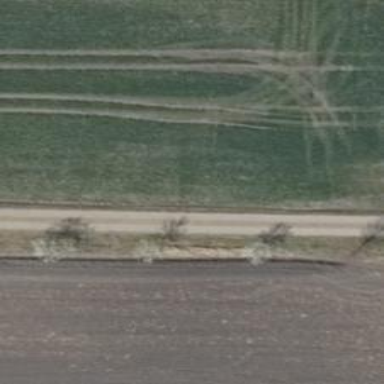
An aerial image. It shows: Row of trees in natural setting.